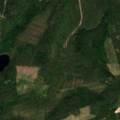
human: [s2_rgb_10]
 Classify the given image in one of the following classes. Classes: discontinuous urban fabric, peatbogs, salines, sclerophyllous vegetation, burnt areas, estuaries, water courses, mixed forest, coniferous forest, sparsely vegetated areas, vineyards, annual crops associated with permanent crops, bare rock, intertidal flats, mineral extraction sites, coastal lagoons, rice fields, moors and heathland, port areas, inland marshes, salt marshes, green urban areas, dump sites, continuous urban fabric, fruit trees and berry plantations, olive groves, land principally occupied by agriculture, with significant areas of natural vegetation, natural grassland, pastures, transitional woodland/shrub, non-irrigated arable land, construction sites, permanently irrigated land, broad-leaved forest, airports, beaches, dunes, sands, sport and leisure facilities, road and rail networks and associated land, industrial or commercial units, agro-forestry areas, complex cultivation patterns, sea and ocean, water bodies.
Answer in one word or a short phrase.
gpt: coniferous forest, transitional woodland/shrub